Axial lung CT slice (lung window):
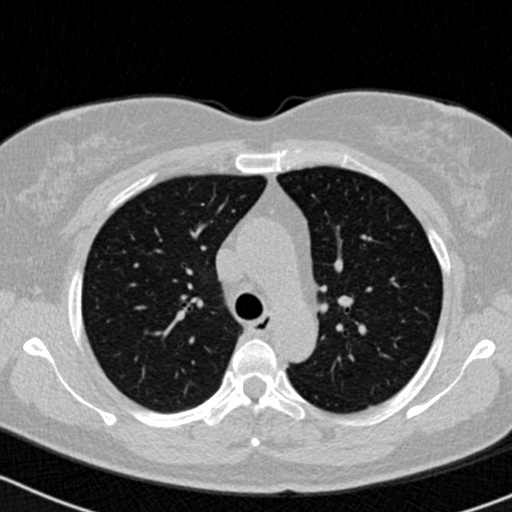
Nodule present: no